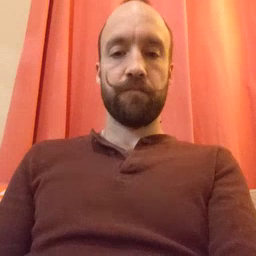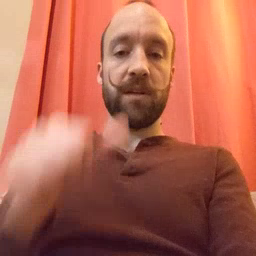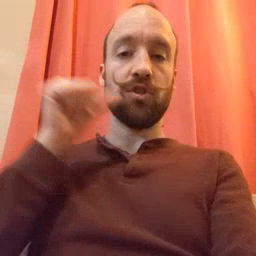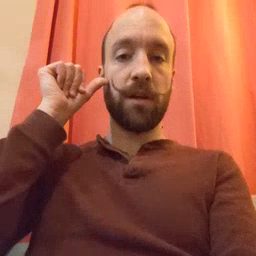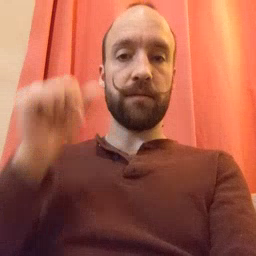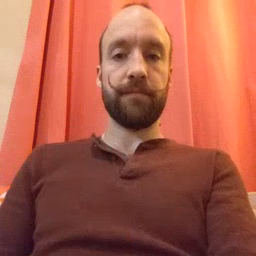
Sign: yesterday